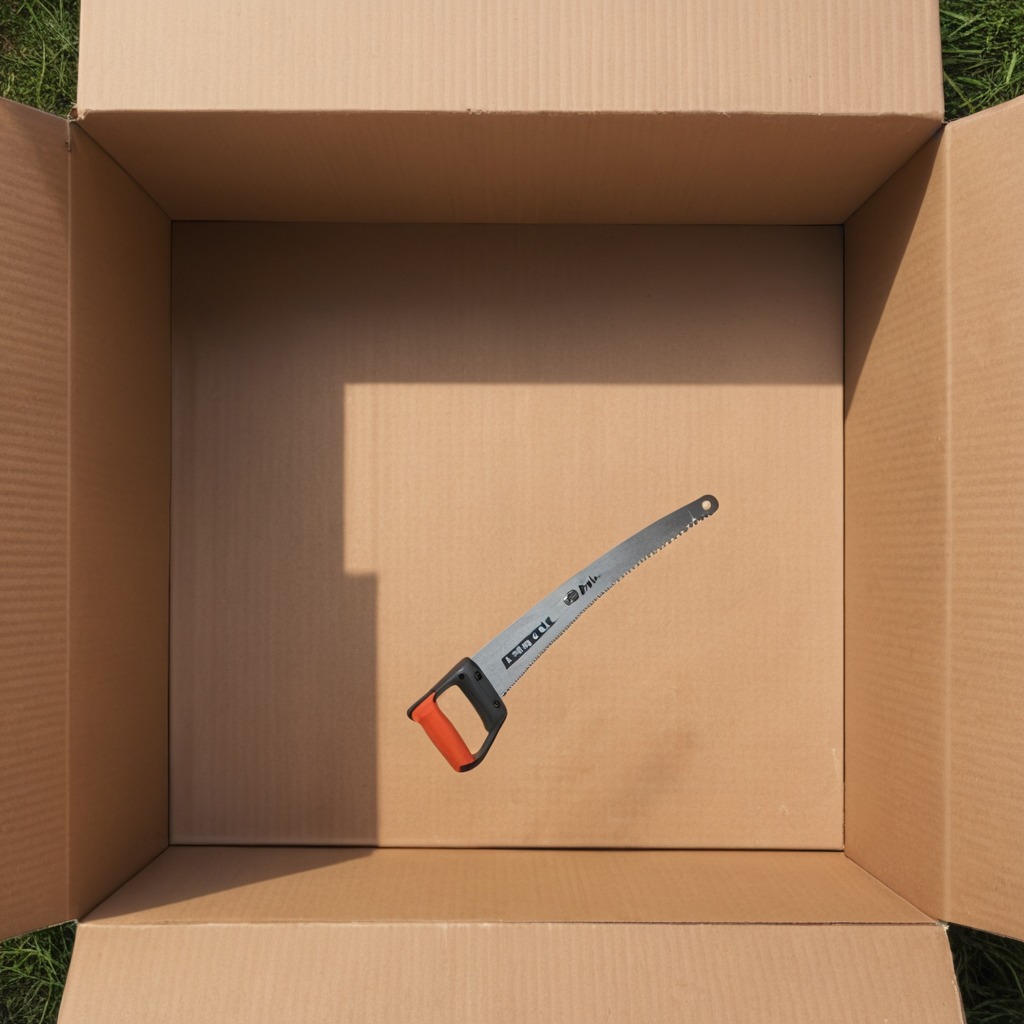
A handheld metal saw is lying on a clean dry cardboard box surface in an outdoor workshop during daytime bright natural light soft shadows slightly creased but